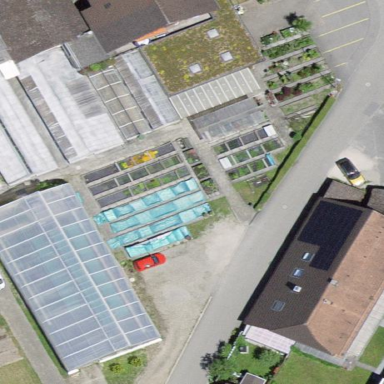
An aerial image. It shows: Greenhouse.